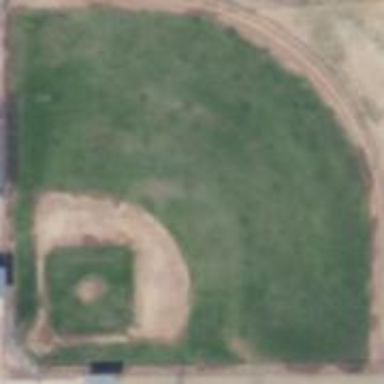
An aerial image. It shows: Baseball pitch for leisure and sports activities.